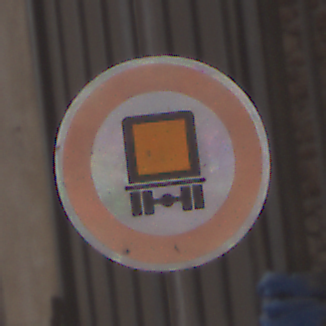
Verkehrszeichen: VerbotKennzeichnungspflichtigeKraftfahrzeugeGefaehrlicheGueter
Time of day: Midday
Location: Outdoor (Urban)
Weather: PartlyCloudy
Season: NotSpecified
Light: Natural